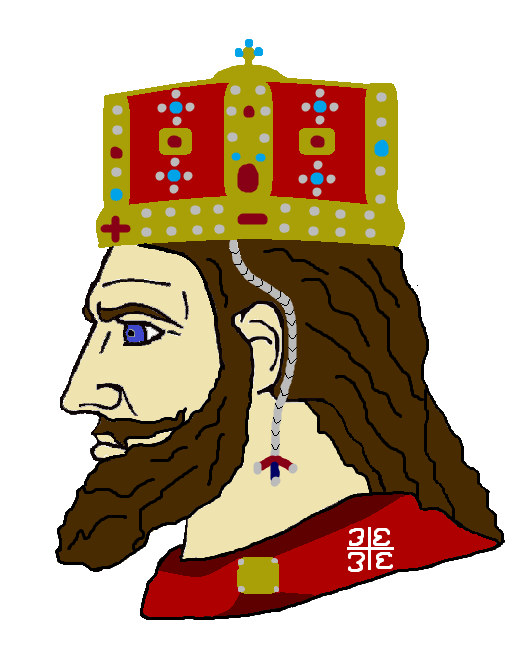
Label: 4_Yes_Chad